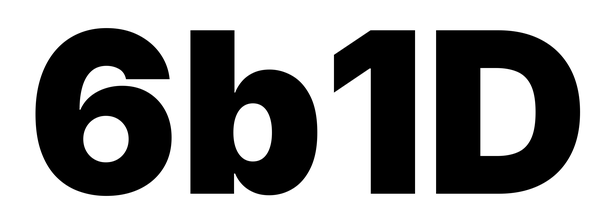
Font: Inter_Black